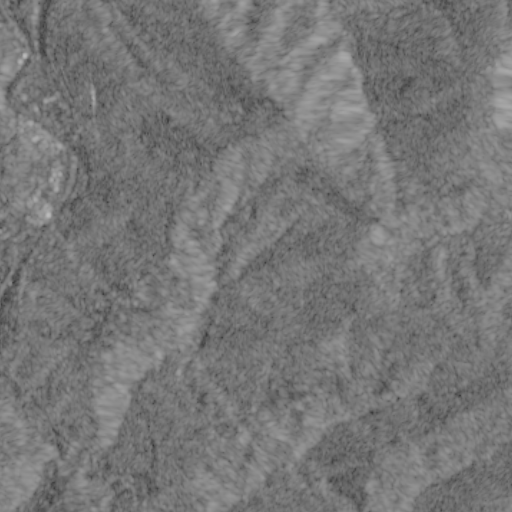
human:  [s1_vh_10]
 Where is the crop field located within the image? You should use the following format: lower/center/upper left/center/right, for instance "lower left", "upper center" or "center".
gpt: The crop field is located in the upper left of the image.
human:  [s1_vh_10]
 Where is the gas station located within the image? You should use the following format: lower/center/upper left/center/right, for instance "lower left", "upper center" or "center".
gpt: The gas station is located in the upper left of the image.
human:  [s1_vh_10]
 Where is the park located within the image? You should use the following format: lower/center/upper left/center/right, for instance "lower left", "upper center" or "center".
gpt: The park is located in the center left of the image.
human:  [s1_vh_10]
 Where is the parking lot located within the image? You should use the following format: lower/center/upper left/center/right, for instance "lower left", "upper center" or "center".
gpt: The parking lot is located in the upper left of the image.
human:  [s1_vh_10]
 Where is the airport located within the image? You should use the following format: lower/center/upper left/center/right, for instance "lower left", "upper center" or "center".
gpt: There is no airport in the image.

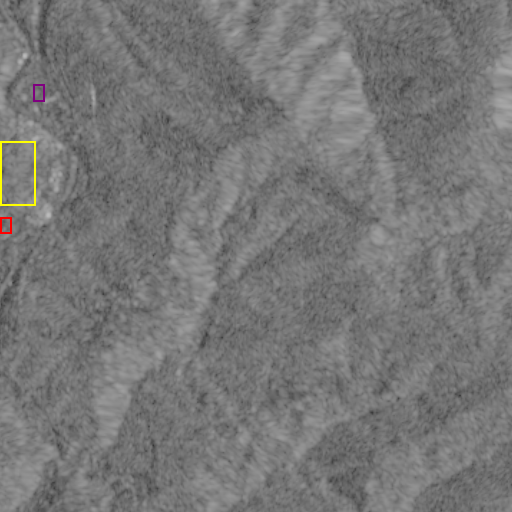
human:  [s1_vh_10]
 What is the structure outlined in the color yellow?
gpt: The structure outlined in yellow is a crop field.
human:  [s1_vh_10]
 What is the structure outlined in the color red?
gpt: The structure outlined in red is a park.
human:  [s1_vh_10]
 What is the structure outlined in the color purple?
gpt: The structure outlined in purple is a parking lot.
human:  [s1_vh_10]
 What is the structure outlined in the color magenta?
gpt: There is no magenta outline.